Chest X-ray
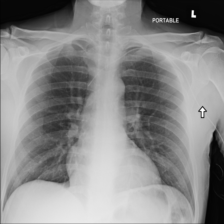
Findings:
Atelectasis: negative
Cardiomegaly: negative
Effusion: negative
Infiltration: negative
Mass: negative
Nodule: negative
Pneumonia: negative
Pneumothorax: negative
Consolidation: negative
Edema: negative
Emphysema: negative
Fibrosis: negative
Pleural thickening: negative
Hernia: negative